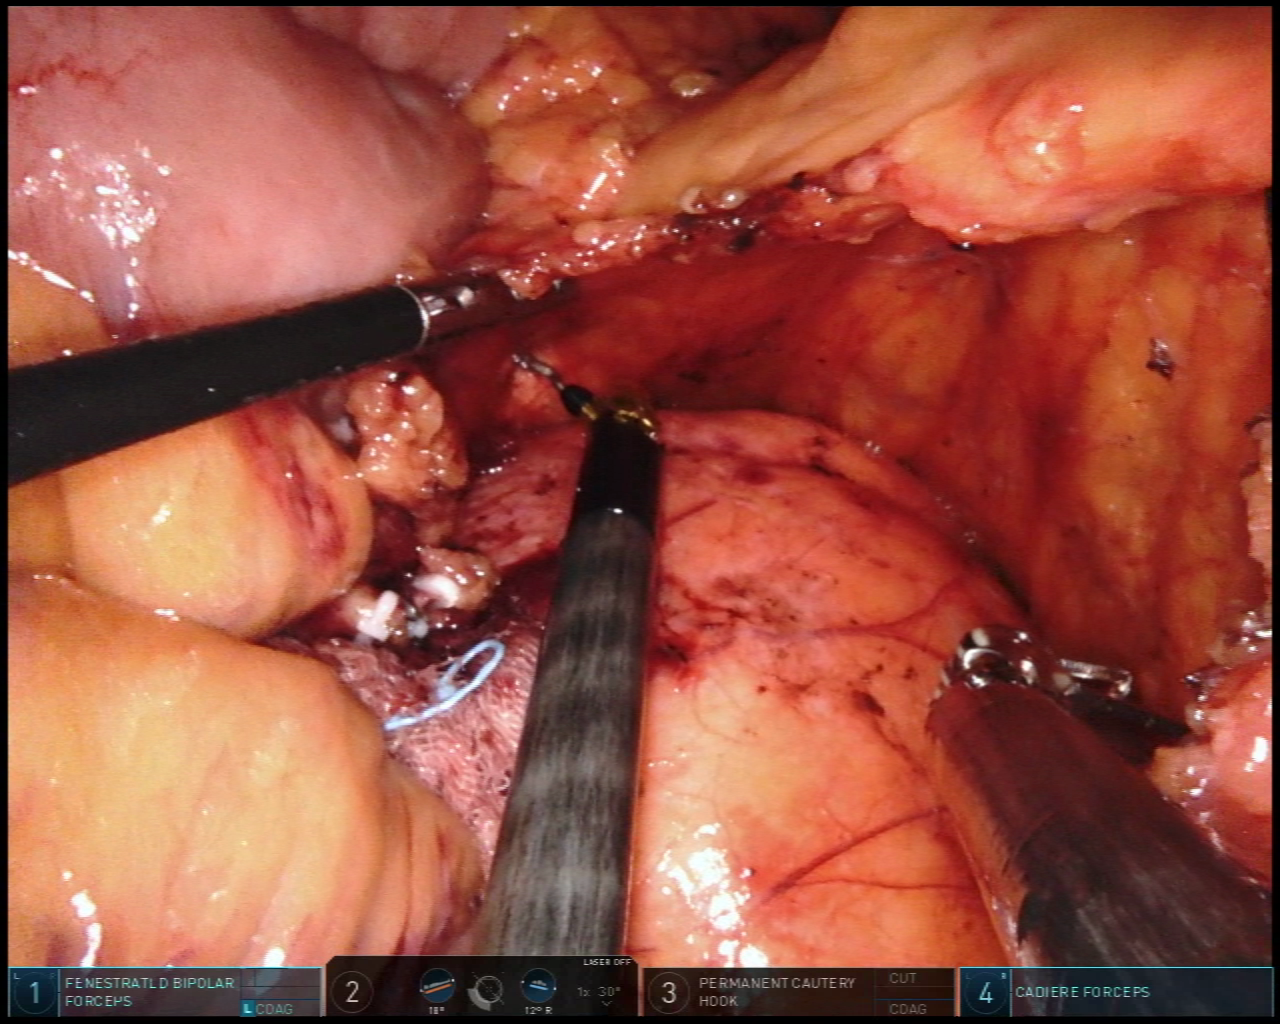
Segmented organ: pancreas
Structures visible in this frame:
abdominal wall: no
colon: yes
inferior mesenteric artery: no
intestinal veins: no
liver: no
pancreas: yes
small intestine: yes
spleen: no
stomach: no
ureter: no
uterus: no
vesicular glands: no